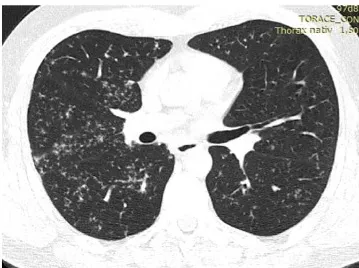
(A-D) HRCT of the lungs: multiple bilateral micronodules predominant in the upper lobes, increased infracarinal lymph nodes.
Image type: radiology (ct)